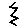
Label: zigzag